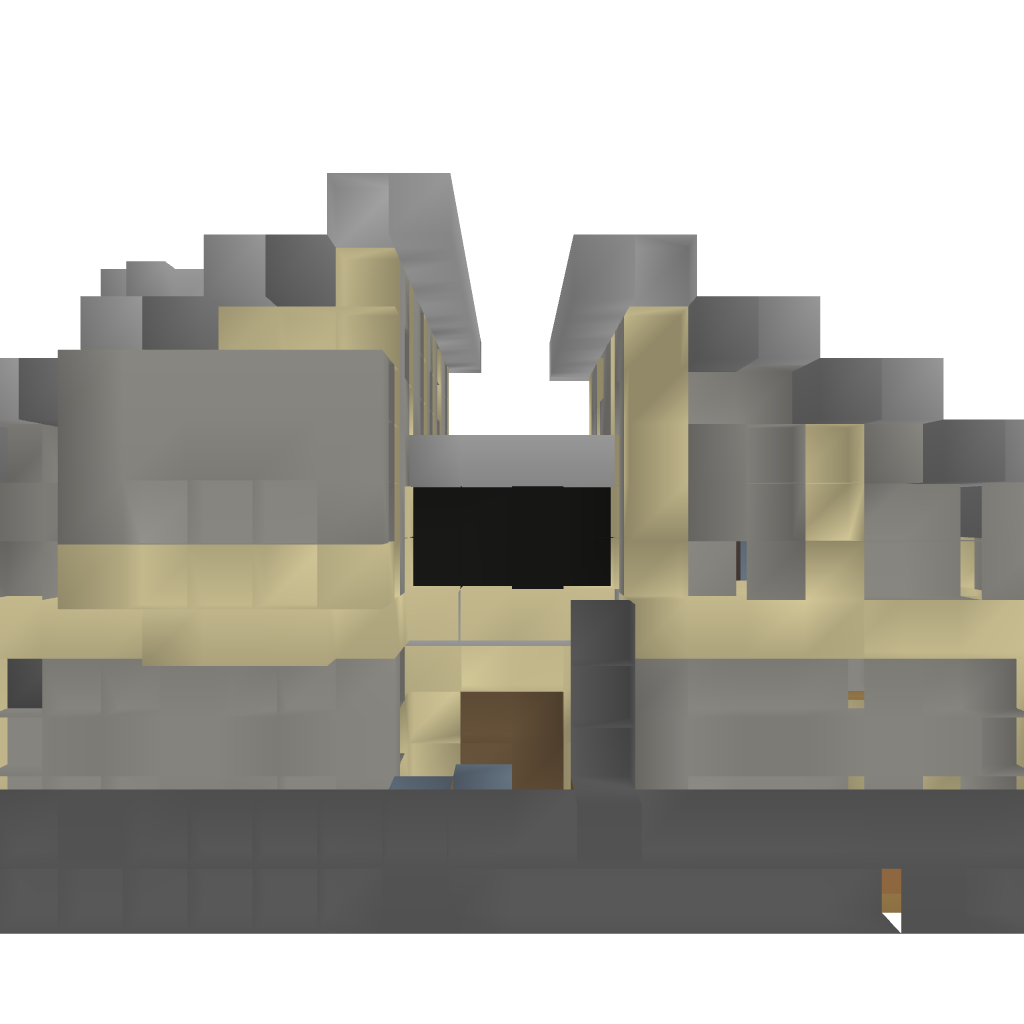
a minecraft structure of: Modern house whit a fireplace